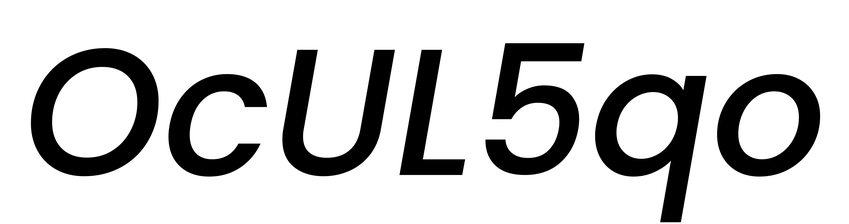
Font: Poppins-MediumItalic